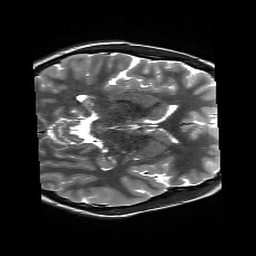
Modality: T2w
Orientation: axial
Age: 19
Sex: female